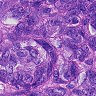
Metastatic tissue present: yes